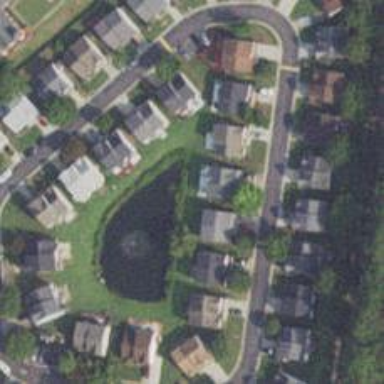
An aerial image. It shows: Neighborhood.